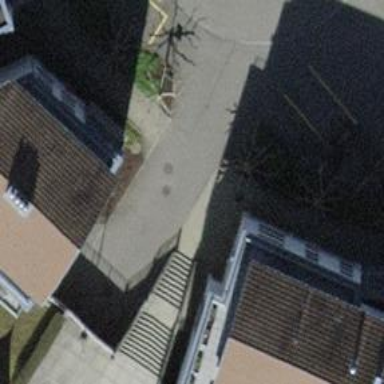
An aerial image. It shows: Set of concrete steps.